Question: i'm writing webservices for my application.
my problem is that when i call it using GET method it works , but when i use the POST method params doesn't contains ant of my parameters:
when i call using GET , this is the content of params :
'''
params : [username:azerty, test:test, param2:param2, action:editProfile, controller:userWebService]
'''
when i call using POST, this is the content of params :
'''
params : [action:editProfile, controller:userWebService]
'''
EDIT :
'''
/* user controller */
"/service/$action?"(controller: "userWebService", parseRequest: true)
'''
in
'''
....
static allowedMethods = [editProfile:['POST', 'GET']]
....
def editProfile(){
println "params : "+ params
....
}
'''
to test i'm using REST console plugin in chrome

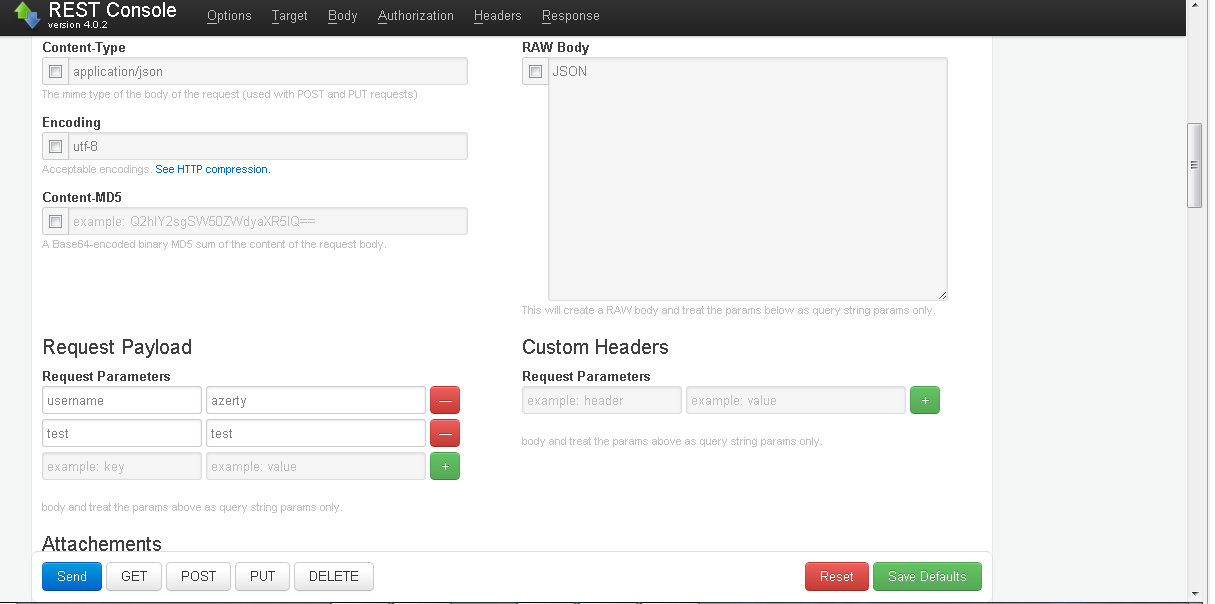
Answer: 'params' are not sent as a query string in 'POST' requests unlike 'GET'. The parameter strings has to be embedded in the request body in case of 'POST' request.
Use 'content-type': 'application/x-www-form-urlencoded'
and in the 'request-body' use
'username=azerty&test=test'
You should be able to see the parameters in 'params' inside controller.

You should be able to see
'params : [age:25, name:Hamila, action:editProfile, controller:userWebService]'
Did I make you look younger in the test? :)